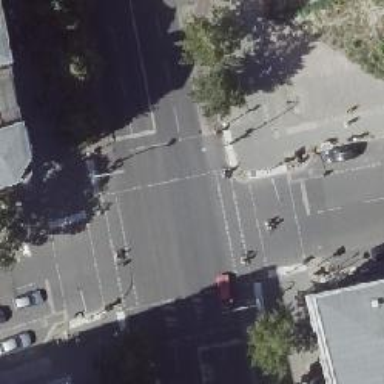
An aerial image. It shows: Crossing with traffic signals.